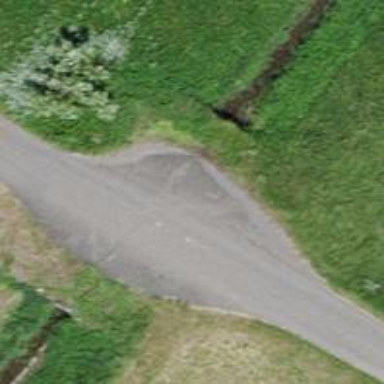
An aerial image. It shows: Passing place on the road.